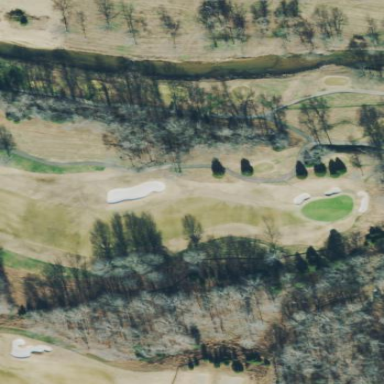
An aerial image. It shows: Rough area in golf course.